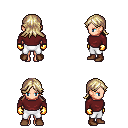
a pixel art fantasy rpg character, female body template, human, light skin, maroon long-sleeve shirt, white pants, white blonde loose hair, gold gloves, brown shoes, four views (front, back, left, right), 2x2 character sprite sheet, small pixel art, hard edges, no anti-aliasing